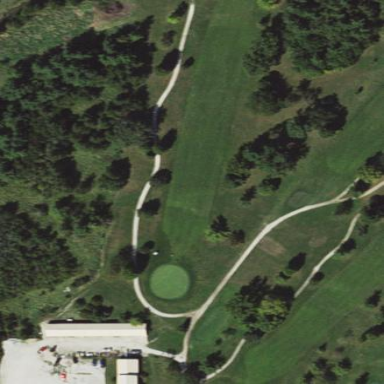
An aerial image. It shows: Golf fairway surrounded by grass.